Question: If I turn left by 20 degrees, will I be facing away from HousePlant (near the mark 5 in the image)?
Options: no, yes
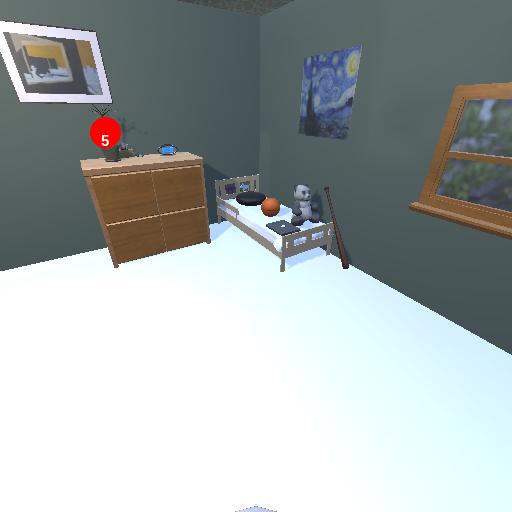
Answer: no